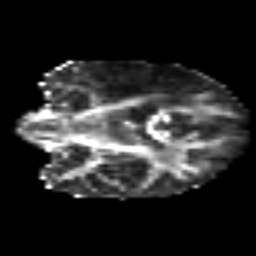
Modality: FA
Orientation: coronal
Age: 40
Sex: female
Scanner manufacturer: siemens
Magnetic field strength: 3 T
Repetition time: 6.1 s
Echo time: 0.101 s